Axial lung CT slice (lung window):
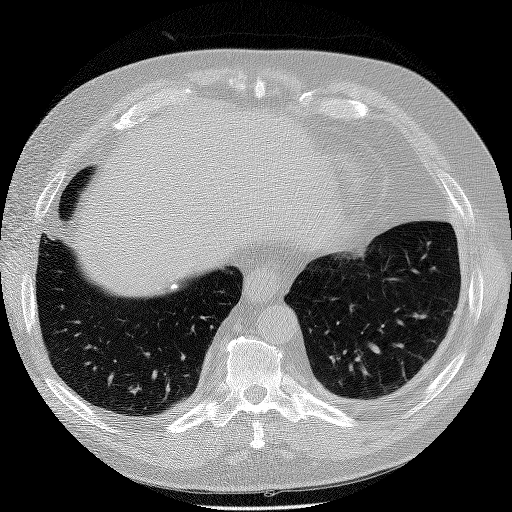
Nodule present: no